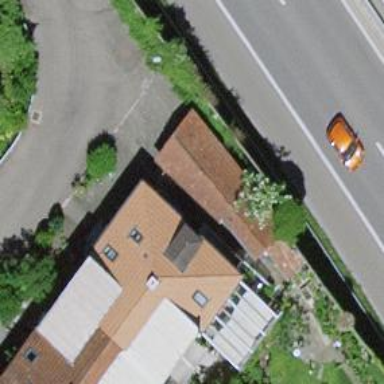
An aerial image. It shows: Garage.